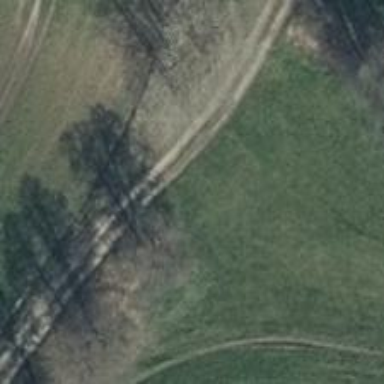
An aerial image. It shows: Dirt track with grade 4 track type.